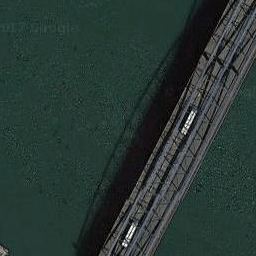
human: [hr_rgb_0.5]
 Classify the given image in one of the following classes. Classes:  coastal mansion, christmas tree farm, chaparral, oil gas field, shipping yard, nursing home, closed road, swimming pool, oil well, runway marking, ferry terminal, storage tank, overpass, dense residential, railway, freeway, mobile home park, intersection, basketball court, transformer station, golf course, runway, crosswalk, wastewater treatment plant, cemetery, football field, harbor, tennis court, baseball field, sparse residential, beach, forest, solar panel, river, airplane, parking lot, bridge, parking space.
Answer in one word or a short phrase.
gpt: bridge